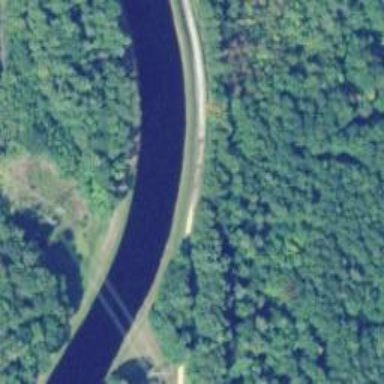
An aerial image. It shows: Penstock waterway.